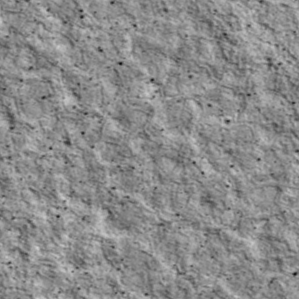
Label: non_frost